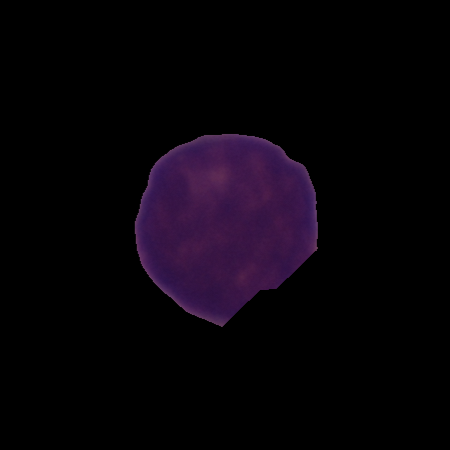
Label: cancer